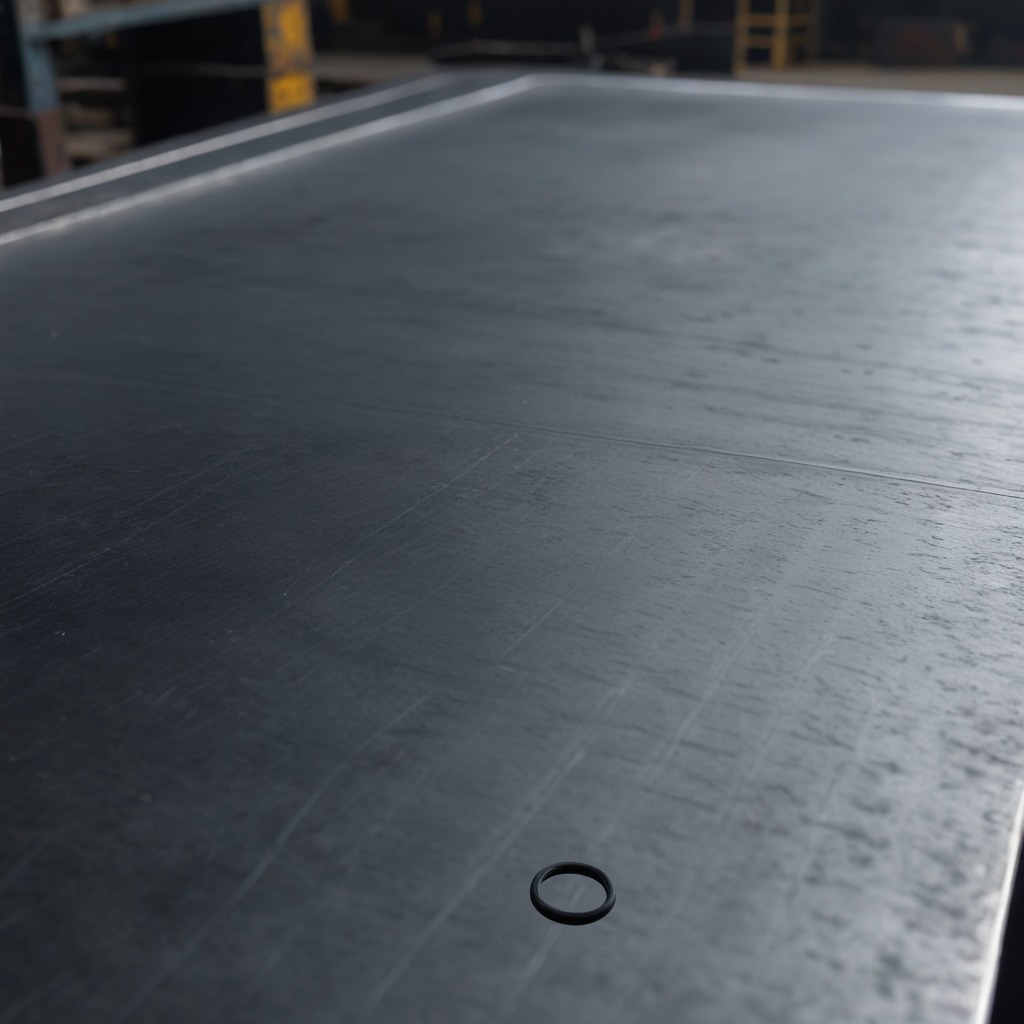
A rubber O-ring is lying on the cold steel table in a mining workshop gritty textures.